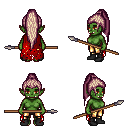
a pixel art fantasy rpg character, female body template, orc, green skin, red tattered cape, gold greaves, white blonde extra-long topknot hairstyle, black shoes, spear, four views (front, back, left, right), 2x2 character sprite sheet, small pixel art, hard edges, no anti-aliasing